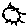
Label: sun